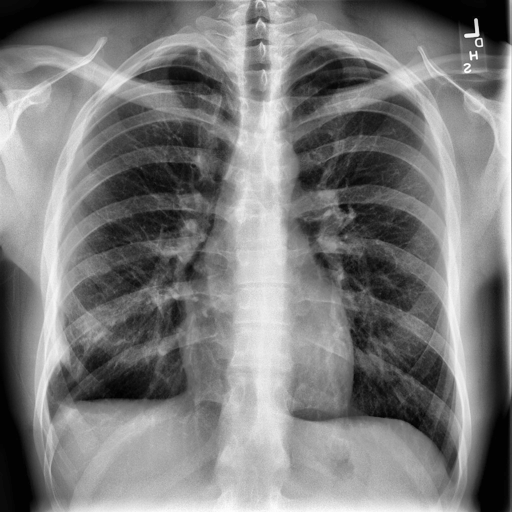
Finding: NORMAL